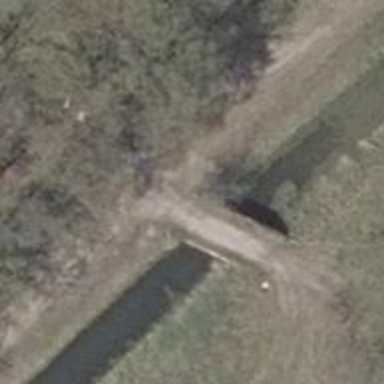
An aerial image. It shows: Track road on bridge with grade 4 track type. The road surface is described as very horrible in terms of smoothness.